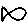
Label: fish